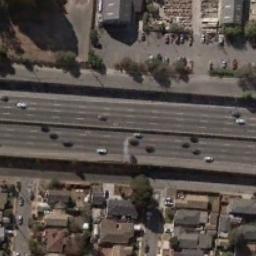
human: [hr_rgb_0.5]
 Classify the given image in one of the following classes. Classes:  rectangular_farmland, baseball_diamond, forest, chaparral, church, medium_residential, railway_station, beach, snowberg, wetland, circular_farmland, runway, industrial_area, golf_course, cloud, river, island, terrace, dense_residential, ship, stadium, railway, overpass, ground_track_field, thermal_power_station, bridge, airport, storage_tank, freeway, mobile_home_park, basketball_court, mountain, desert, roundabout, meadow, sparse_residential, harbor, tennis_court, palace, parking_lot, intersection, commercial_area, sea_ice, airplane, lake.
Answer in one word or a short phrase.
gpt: freeway